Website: lowes
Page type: payment
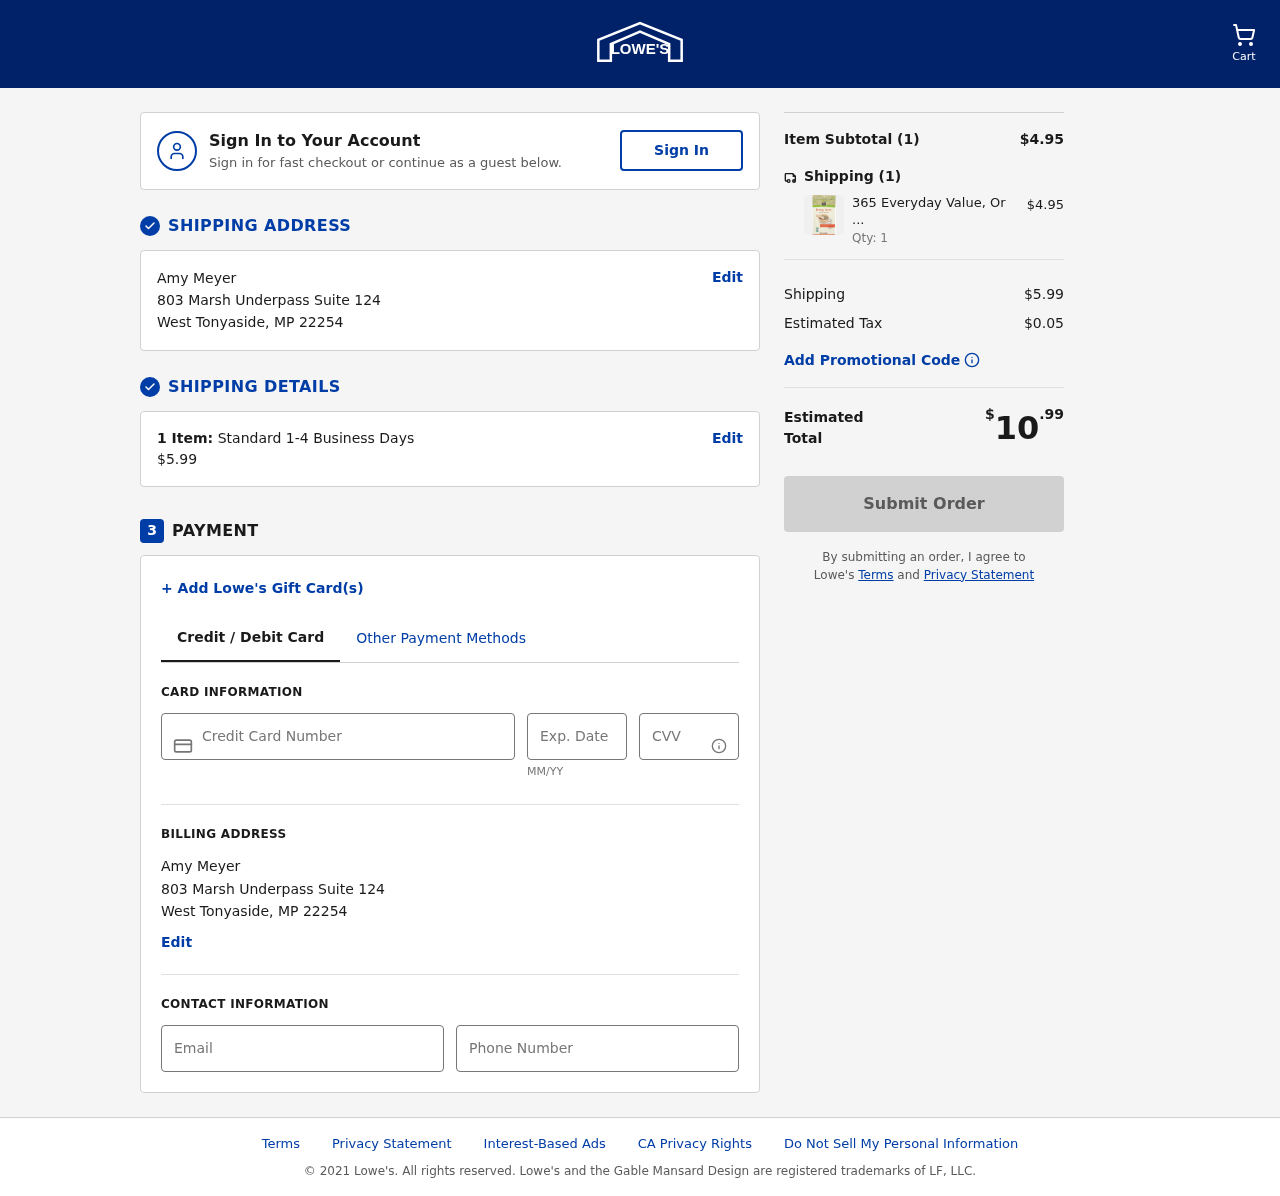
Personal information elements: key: PII_CARD_CVV
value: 782
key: PII_CARD_EXPIRY
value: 08/29
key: PII_CARD_NUMBER
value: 6578 7005 0506 1386
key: PII_CITY
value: West Tonyaside
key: PII_EMAIL
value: amymeyer@yahoo.com
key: PII_FULLNAME
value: Amy Meyer
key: PII_PHONE
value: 7713985546
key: PII_POSTCODE
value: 22254
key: PII_STATE_ABBR
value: MP
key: PII_STREET
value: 803 Marsh Underpass Suite 124
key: PII_FULLNAME2
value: Amy Meyer
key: PII_STREET2
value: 803 Marsh Underpass Suite 124
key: PII_CITY2
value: West Tonyaside
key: PII_STATE_ABBR2
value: MP
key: PII_POSTCODE2
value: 22254
Product elements: key: PRODUCT1_NAME
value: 365 Everyday Value, Organic Hemp Seed, 4 oz
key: PRODUCT1_PRICE
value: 4.95
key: PRODUCT1_QUANTITY
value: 1
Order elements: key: ORDER_NUM_ITEMS
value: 1
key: ORDER_SHIPPING_COST
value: $5.99
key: ORDER_NUM_ITEMS2
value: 1
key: ORDER_SUBTOTAL
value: $4.95
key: ORDER_NUM_ITEMS3
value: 1
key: ORDER_SHIPPING_COST2
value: $5.99
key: ORDER_TAX
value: $0.05
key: ORDER_TOTAL
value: $10.99